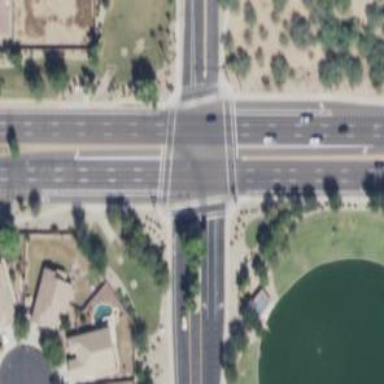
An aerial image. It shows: Crossing on the road.